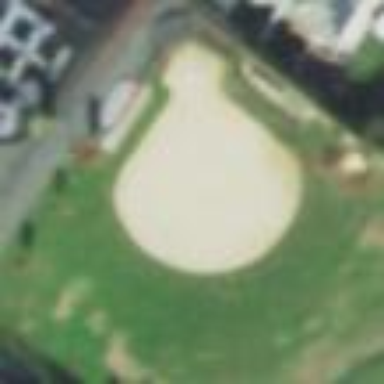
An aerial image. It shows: Baseball pitch for leisure land.